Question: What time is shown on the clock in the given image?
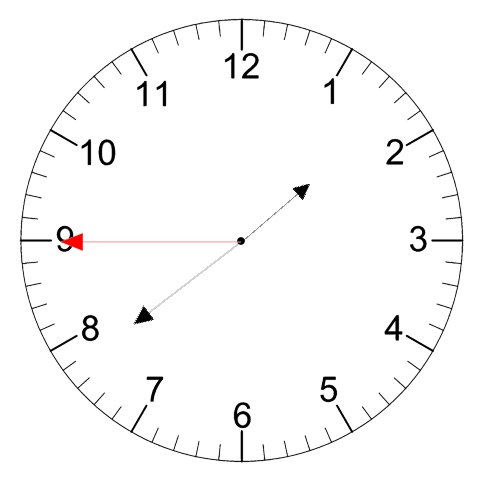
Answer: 01:38:45